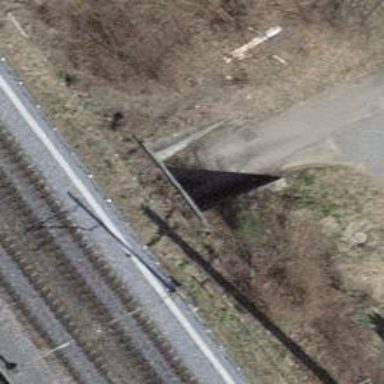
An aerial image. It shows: Footway road inside tunnel with grade1 tracktype.